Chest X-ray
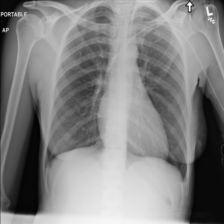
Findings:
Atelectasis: negative
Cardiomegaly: negative
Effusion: negative
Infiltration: negative
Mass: negative
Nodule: negative
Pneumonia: negative
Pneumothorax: negative
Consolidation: negative
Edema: negative
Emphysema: negative
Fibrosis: negative
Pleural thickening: negative
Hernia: negative